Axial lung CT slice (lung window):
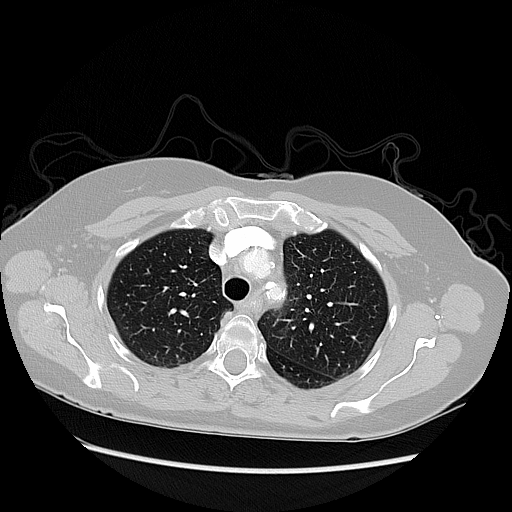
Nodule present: no